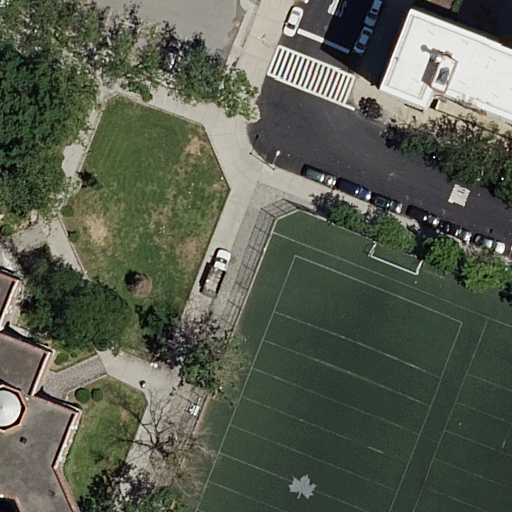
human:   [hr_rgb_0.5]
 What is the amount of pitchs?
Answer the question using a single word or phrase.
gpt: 1

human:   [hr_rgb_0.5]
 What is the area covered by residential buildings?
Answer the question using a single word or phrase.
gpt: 738m2

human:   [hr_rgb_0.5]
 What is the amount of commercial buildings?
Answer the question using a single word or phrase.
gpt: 0

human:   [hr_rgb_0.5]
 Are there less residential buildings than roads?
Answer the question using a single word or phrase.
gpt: yes

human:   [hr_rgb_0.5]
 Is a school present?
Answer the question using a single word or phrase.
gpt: yes

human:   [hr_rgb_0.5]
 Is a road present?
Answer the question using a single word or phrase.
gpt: yes

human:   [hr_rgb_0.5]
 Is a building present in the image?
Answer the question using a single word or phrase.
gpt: yes

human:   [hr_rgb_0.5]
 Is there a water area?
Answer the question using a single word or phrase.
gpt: no

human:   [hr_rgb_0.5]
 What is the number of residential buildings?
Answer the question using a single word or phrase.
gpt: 2

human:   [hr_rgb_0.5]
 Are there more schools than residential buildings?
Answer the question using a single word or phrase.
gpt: no

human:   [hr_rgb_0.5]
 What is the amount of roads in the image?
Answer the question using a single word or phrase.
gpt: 12

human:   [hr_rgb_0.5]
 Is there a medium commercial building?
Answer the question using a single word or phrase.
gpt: no

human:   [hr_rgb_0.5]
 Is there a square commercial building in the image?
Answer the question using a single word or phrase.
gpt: no

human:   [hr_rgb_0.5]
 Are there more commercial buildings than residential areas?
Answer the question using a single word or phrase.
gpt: no

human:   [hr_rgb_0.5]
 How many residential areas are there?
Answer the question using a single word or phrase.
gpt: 1

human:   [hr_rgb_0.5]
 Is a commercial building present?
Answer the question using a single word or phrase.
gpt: no

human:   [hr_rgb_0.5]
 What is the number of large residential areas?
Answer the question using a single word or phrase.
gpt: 1

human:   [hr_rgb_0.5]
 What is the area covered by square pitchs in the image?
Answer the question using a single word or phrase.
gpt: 0m2

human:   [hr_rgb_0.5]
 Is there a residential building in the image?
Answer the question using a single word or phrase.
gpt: yes

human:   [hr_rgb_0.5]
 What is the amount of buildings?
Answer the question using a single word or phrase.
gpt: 2

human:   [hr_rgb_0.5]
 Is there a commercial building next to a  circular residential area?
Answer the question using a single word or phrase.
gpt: no

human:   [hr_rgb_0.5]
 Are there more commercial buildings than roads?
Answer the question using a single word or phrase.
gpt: no

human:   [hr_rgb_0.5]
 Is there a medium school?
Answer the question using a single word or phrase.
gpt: no

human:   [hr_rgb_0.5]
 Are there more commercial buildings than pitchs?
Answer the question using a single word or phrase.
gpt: no

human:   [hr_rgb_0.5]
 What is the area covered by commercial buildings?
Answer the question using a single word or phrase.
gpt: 0m2

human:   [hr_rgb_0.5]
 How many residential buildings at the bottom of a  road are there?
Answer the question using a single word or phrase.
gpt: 2

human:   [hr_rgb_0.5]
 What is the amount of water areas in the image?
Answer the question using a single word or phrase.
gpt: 0

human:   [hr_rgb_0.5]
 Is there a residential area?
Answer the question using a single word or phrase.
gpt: yes

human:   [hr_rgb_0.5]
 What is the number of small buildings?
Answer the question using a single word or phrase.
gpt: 0

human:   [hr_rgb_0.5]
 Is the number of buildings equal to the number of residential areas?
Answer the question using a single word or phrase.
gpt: no

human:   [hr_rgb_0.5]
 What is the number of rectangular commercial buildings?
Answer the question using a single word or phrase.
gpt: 0

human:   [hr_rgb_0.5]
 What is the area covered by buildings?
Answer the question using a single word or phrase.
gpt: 738m2

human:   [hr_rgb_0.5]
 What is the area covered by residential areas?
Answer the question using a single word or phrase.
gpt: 9802m2

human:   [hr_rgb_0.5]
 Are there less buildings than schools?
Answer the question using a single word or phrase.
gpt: no

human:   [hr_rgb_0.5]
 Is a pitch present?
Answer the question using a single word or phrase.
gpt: yes

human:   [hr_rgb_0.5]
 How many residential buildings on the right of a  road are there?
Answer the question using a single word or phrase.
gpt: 1

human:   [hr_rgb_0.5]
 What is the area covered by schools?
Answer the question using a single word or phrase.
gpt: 807m2

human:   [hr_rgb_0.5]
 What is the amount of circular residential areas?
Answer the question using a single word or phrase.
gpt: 0

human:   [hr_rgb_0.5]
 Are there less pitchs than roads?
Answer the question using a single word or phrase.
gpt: yes

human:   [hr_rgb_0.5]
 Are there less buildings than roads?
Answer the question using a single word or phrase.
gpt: yes

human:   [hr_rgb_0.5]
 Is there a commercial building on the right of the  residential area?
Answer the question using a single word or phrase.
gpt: no

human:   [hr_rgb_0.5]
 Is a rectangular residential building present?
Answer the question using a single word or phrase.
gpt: yes

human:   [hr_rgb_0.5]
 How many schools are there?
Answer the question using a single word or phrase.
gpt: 1

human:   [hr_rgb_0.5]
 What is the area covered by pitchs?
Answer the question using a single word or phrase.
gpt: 3302m2

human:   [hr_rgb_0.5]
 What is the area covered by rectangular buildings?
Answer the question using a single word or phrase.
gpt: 352m2

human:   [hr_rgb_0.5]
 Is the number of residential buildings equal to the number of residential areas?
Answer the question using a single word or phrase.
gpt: no

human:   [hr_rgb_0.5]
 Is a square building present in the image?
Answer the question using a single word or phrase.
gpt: no

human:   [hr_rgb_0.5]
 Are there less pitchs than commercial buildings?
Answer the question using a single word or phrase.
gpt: no

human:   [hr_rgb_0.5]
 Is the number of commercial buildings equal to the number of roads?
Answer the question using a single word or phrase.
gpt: no

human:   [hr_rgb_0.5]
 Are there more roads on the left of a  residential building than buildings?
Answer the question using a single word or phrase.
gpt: yes

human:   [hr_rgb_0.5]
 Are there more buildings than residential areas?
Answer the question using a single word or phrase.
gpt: yes

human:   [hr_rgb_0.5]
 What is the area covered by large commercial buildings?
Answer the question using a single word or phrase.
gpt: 0m2

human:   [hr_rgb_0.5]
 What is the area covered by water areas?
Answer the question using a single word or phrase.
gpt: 0m2

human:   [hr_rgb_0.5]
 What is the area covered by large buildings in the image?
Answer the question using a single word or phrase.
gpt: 0m2

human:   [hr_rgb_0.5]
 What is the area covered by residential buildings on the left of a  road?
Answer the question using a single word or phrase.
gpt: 386m2

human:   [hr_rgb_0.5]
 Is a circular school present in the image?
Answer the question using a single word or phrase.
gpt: no

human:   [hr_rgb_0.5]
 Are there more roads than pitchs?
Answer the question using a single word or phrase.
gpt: yes

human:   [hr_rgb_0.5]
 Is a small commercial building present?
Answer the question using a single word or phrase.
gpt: no

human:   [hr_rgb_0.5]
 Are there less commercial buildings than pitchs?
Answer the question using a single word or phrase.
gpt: yes

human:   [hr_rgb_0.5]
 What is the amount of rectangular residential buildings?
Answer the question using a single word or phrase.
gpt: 1

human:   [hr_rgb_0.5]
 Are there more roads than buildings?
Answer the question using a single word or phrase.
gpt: yes

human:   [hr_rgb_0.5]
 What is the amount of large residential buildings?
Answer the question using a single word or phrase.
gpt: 0

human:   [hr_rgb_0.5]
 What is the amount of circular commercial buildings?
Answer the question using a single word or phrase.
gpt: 0

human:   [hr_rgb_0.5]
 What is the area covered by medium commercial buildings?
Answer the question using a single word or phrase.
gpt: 0m2